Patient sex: M
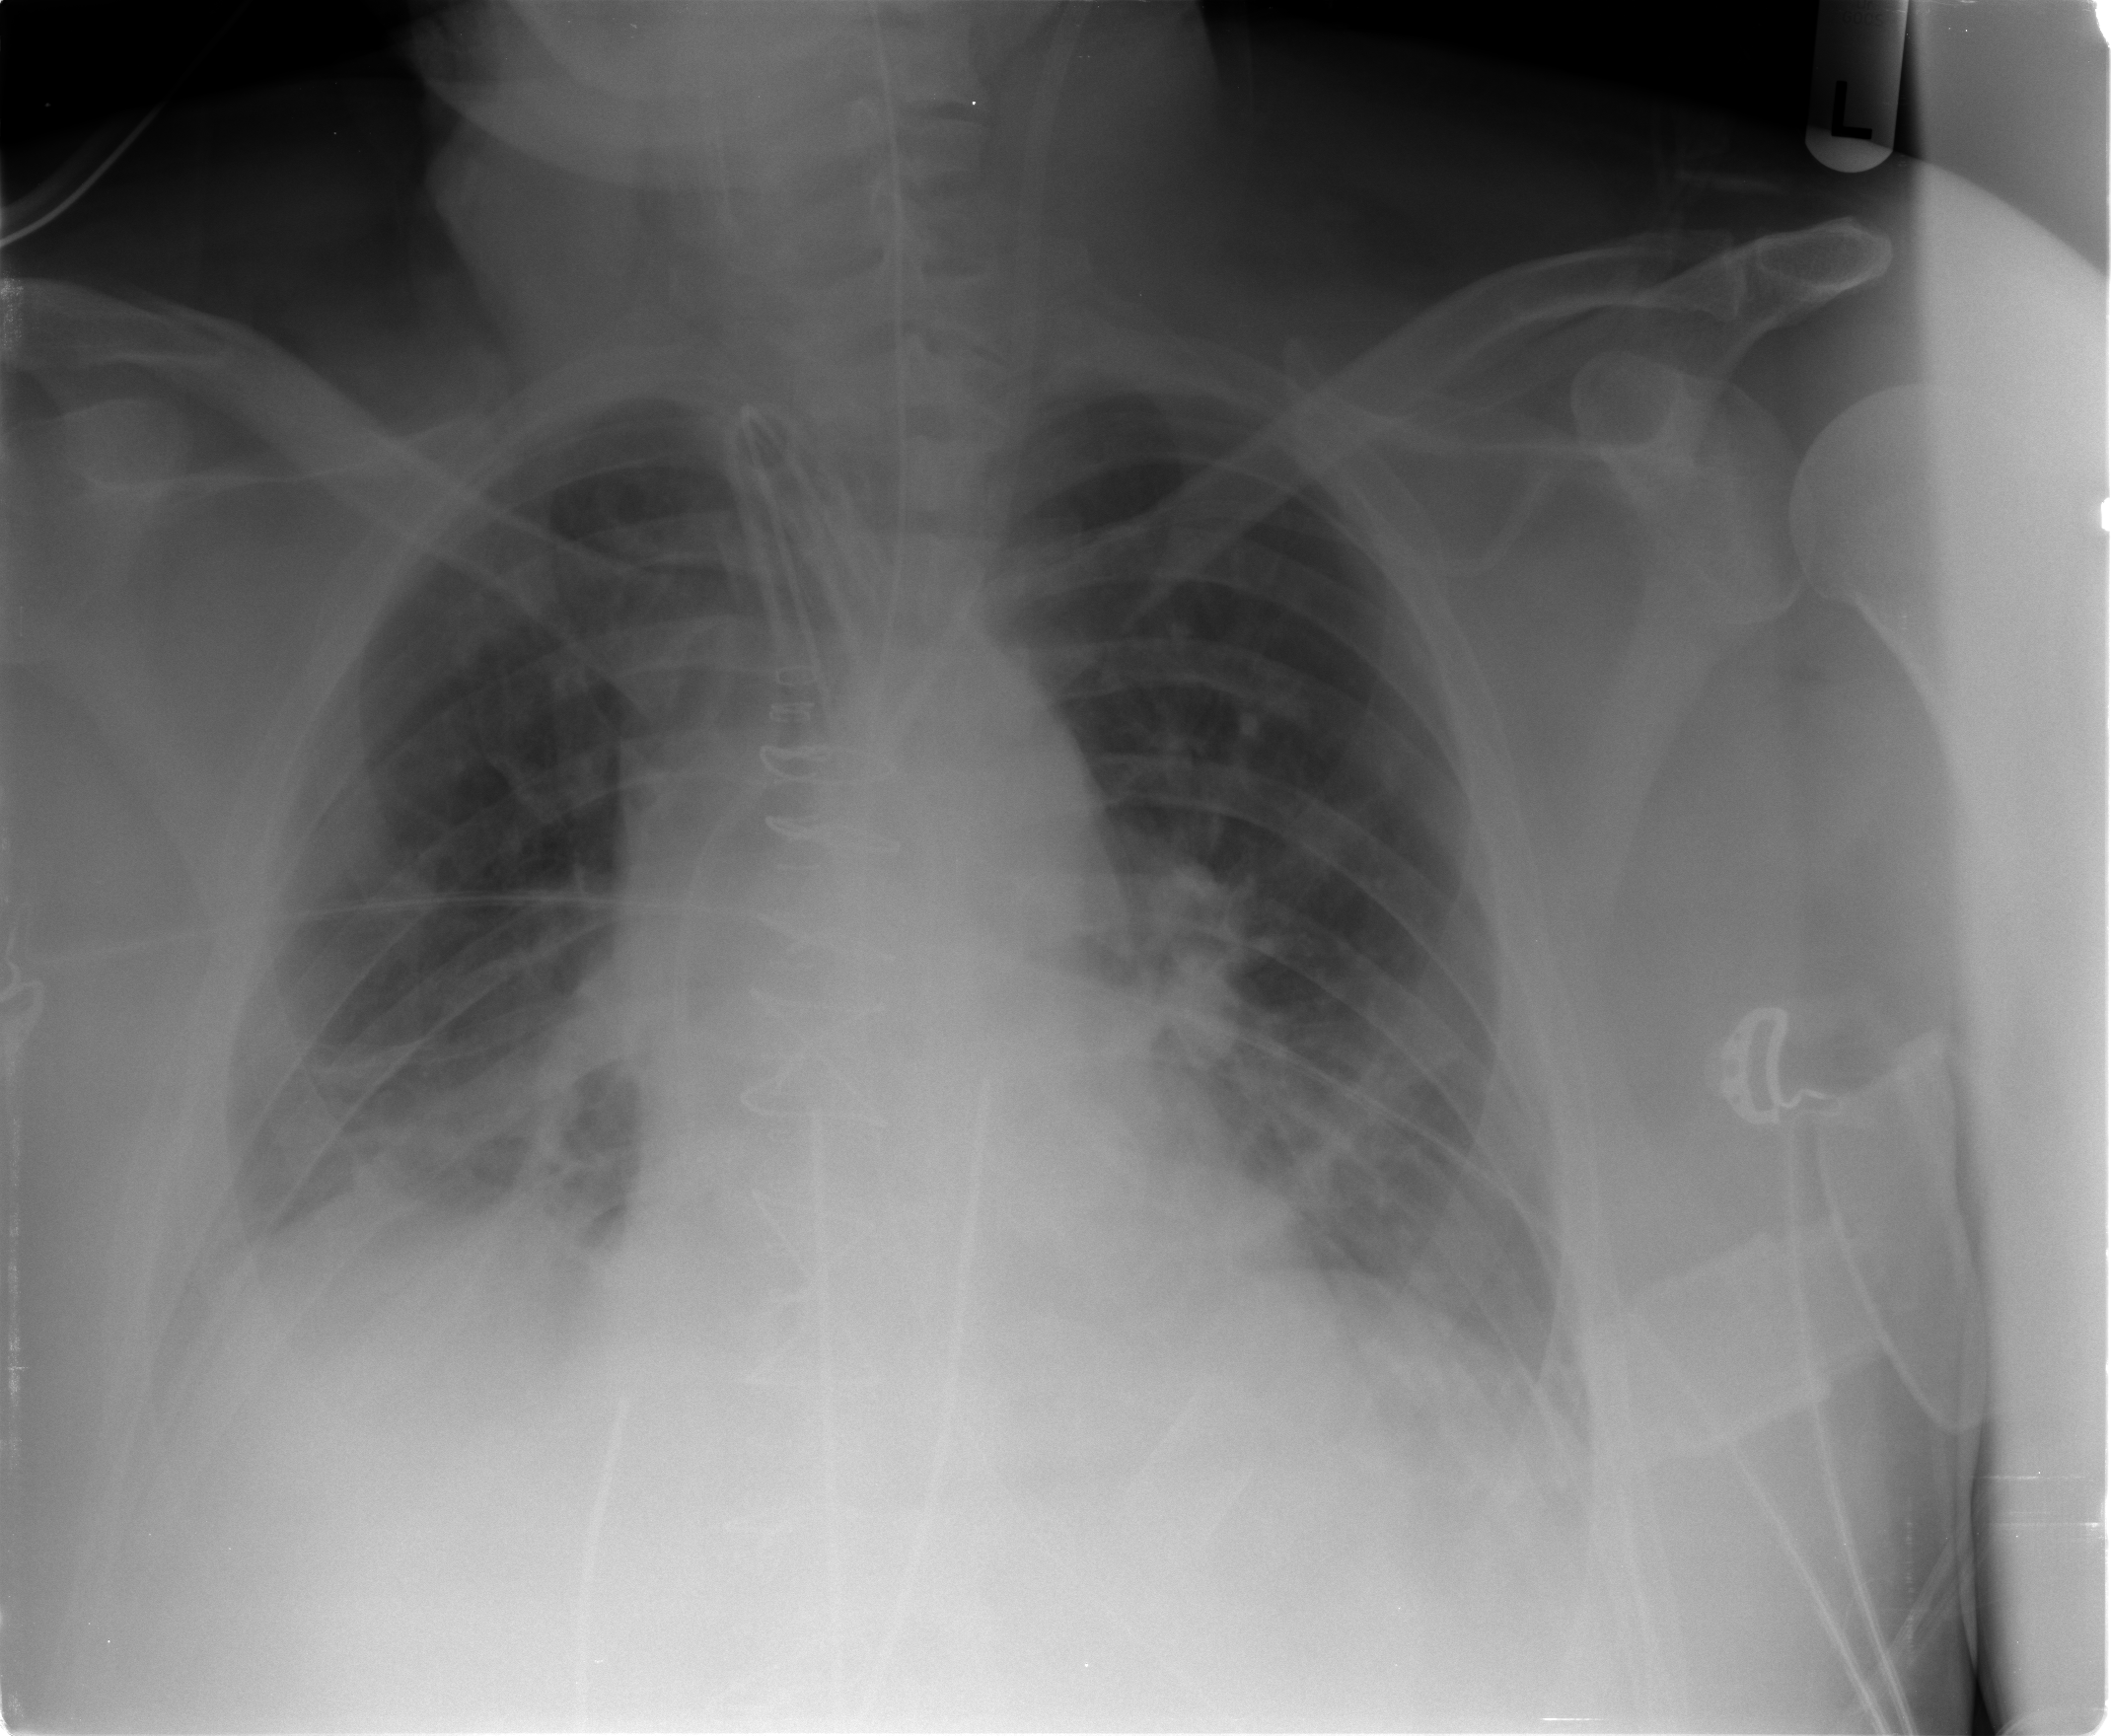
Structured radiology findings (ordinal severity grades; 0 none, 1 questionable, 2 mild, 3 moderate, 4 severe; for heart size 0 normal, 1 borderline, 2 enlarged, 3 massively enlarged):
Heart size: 2
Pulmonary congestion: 1
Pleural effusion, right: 0
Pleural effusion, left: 0
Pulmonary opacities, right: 1
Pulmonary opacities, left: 1
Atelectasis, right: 2
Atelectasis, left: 2